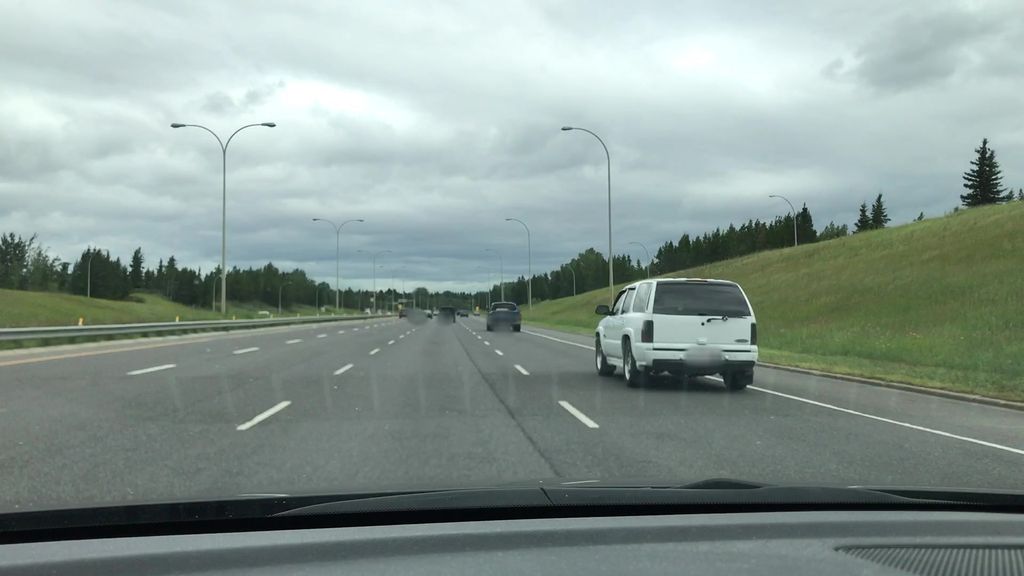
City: edmonton